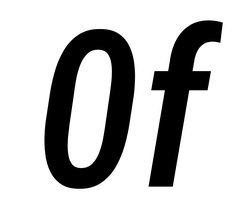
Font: Roboto-Italic_Condensed_Medium_Italic